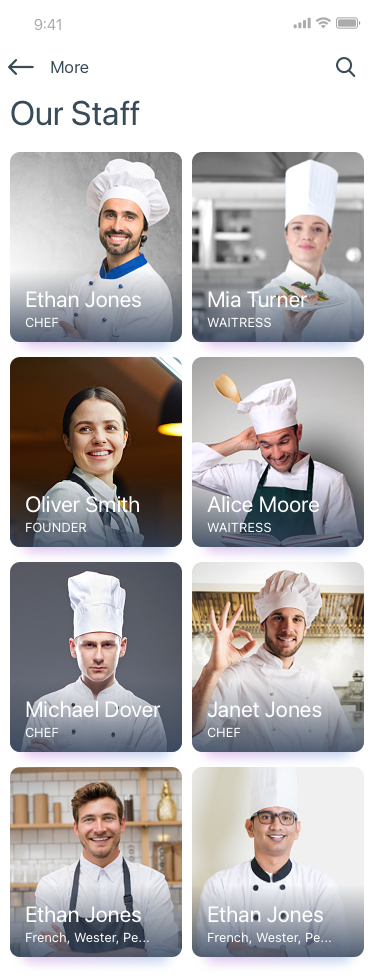
Text in this UI design:
Ethan Jones
CHEF
Mia Turner
WAITRESS
Oliver Smith
FOUNDER
Alice Moore
WAITRESS
Michael Dover
CHEF
Janet Jones
CHEF
Ethan Jones
French, Wester, Pe...
Ethan Jones
French, Wester, Pe...